Question: I am setting a pointer to pointers like in the code above. The problem is that malloc is throwing a segmentation fault no matter what I have tried. Here is the code:
'''
wchar_t **Words ;
int lc = lineCounter() ;
**Words = malloc( lc * sizeof(int) ) ;
if (**Words == NULL) return -1 ;
'''
The lineCounter function is just a function that returns the number of lines in a file.
So what I try to do is free some memory that is needed to save the pointers to lc number of words.
Here is a visual representation of what I have in mind :

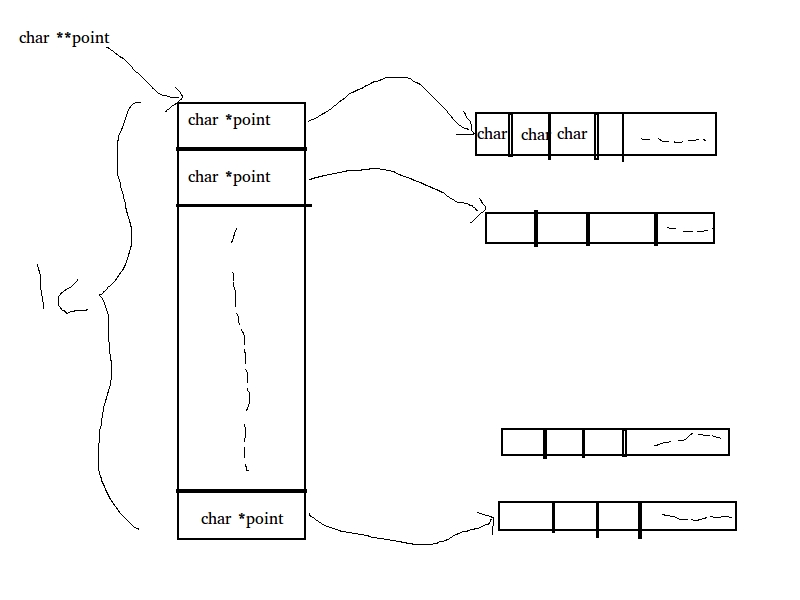
Answer: Let me explain your code line by line:
'''
wchar_t **Words ;
'''
It is creating a pointer pointing to a pointer on wchar_t. The thing is, at creation it is pointing on a random area in the memory so it may not be yours.
'''
*Words = malloc( lc * sizeof(int) ) ;
'''
This line dereferences the pointer and modify it's content. You're trying to modify a memory area that doesn't belong to you.
I think that what you want to do is:
'''
wchar_t **Words ;
int lc = lineCounter() ;
Words = malloc( lc * sizeof(wchar_t *) ) ;
if (Words == NULL) return -1 ;
'''
And then malloc all the dimensions in your array.
EDIT:
You may want to do something like that to correspond to your scheme:
'''
wchar_t **Words ;
int i = 0;
int lc = lineCounter() ;
Words = malloc( lc * sizeof(wchar_t *) ) ;
if (Words == NULL) return -1 ;
while (i < lc)
{
Words[i] = malloc(size_of_a_line * sizeof(wchar_t));
if (words[i] == NULL) return -1;
++i;
}
'''